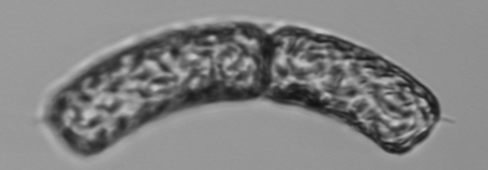
Label: Guinardia_striata